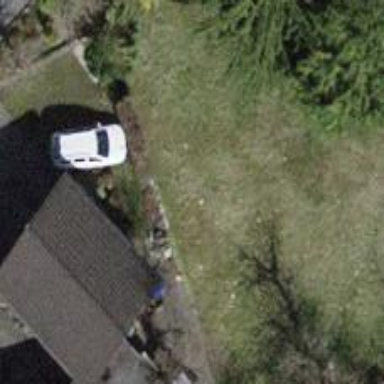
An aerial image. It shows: Garage building.